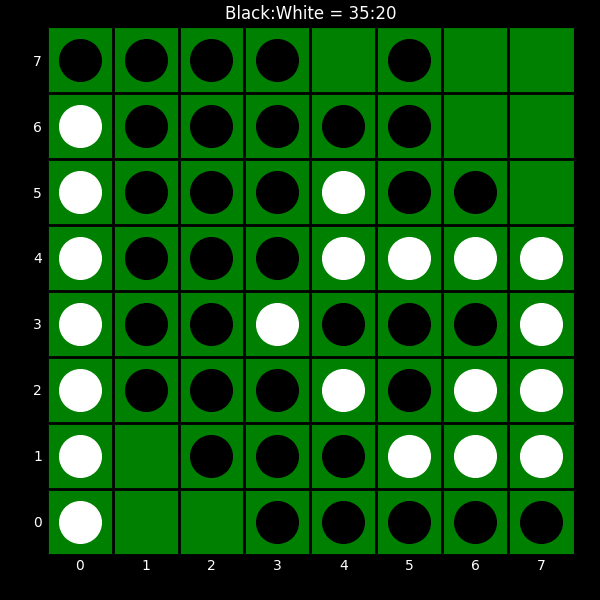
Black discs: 35
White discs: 20